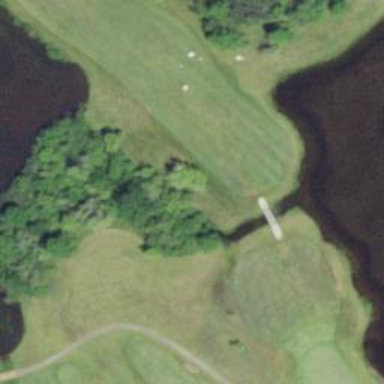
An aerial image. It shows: View of golf hole.